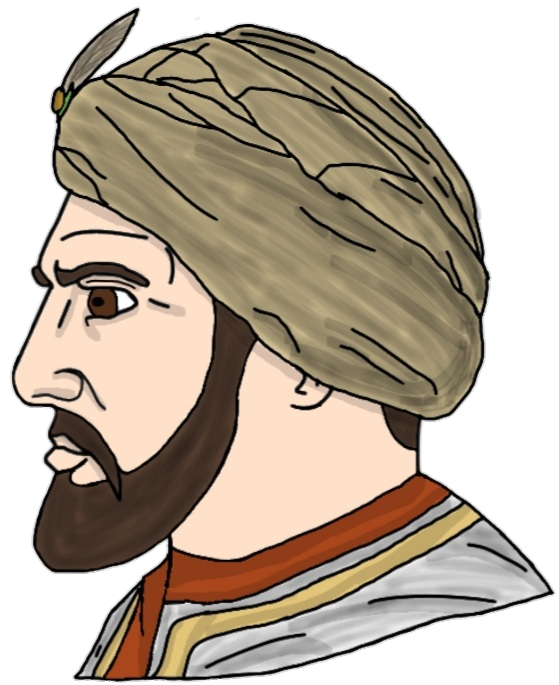
Label: 4_Yes_Chad